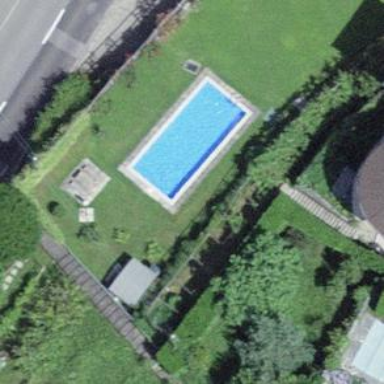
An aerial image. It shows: Swimming pool located in leisure land.